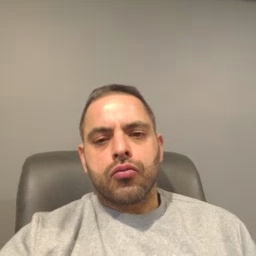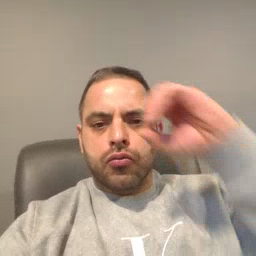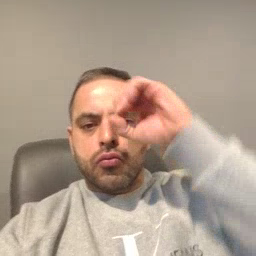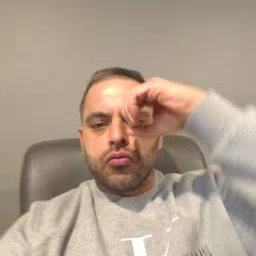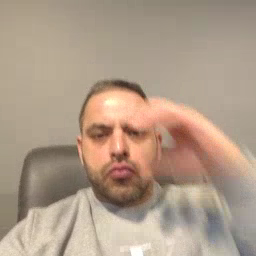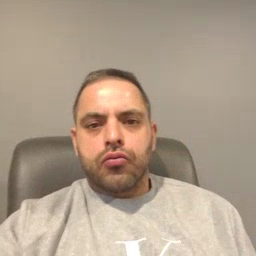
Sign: owl